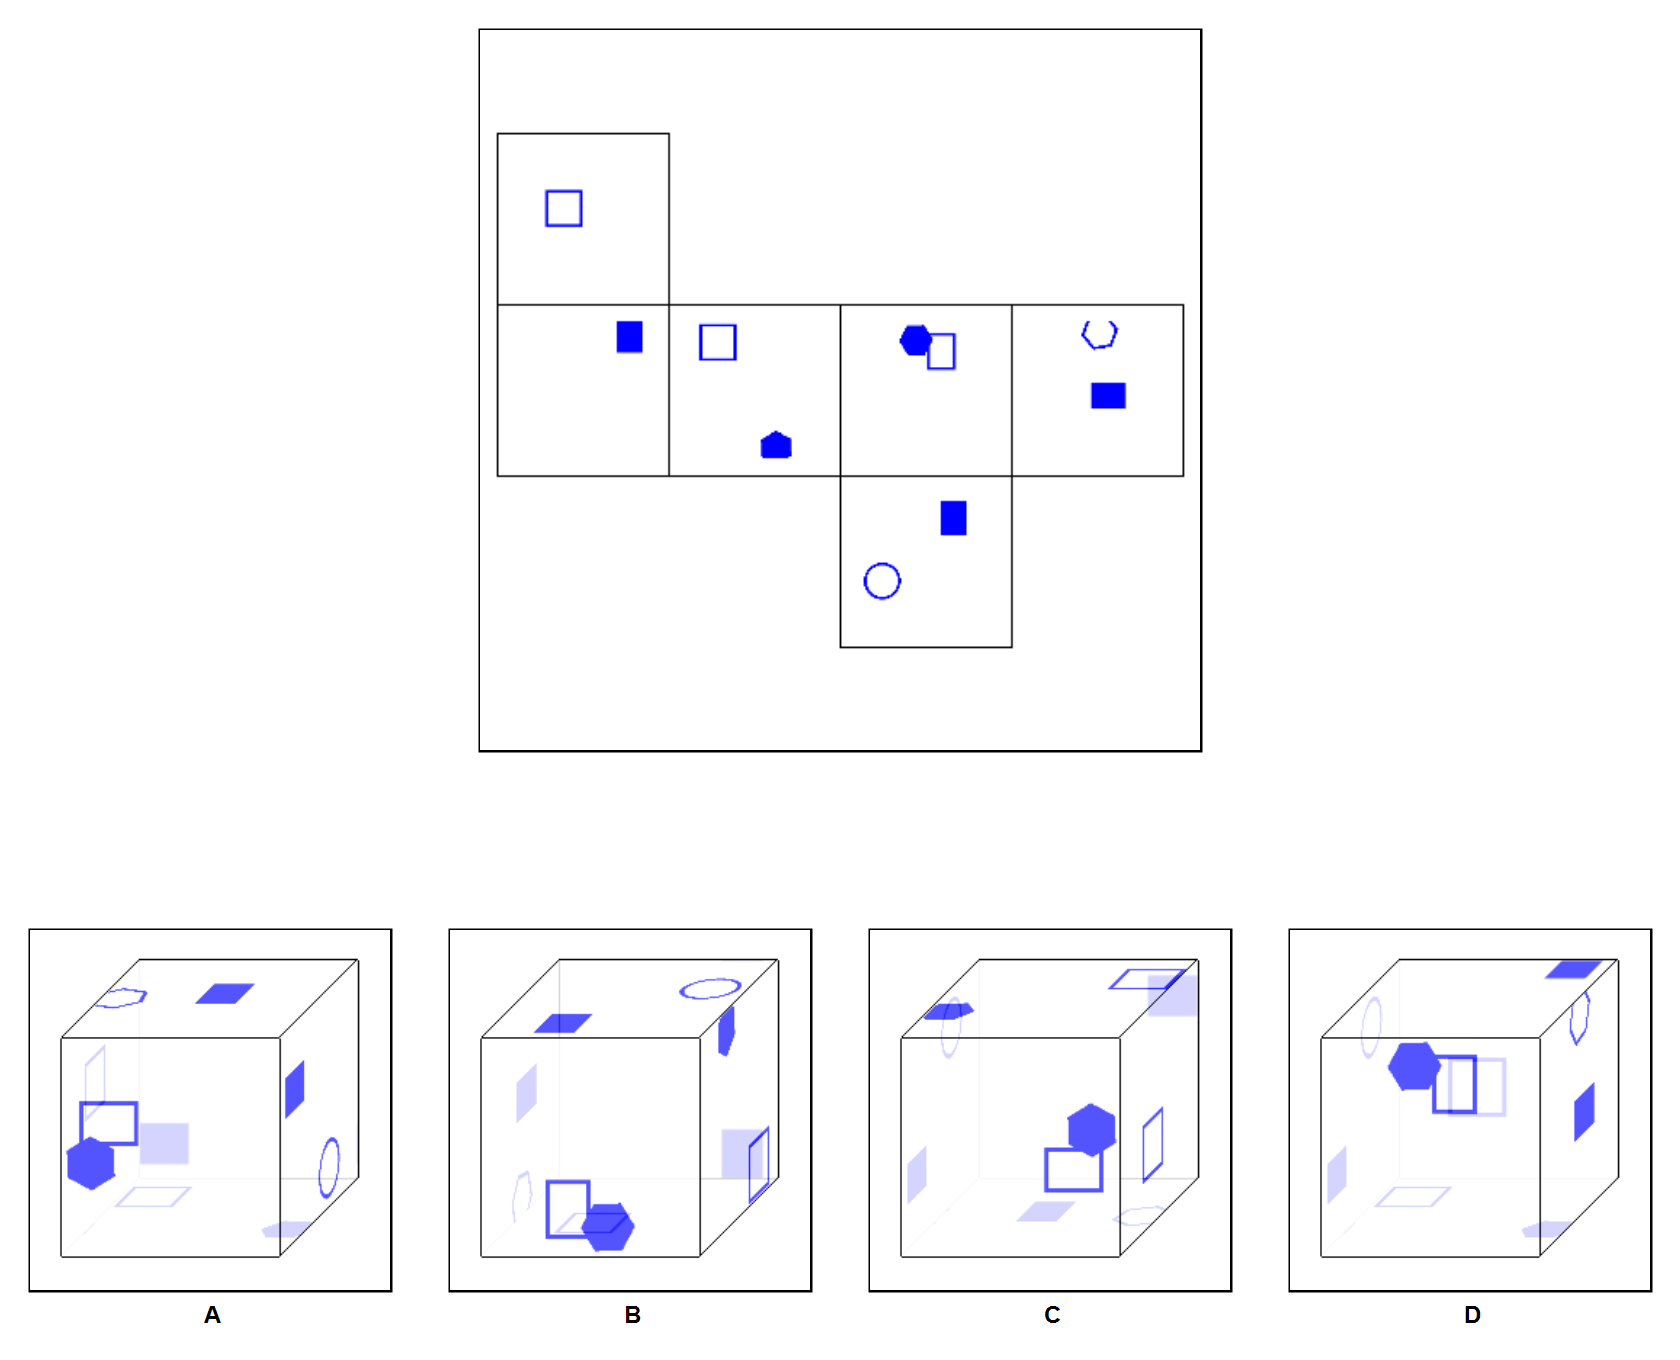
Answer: D